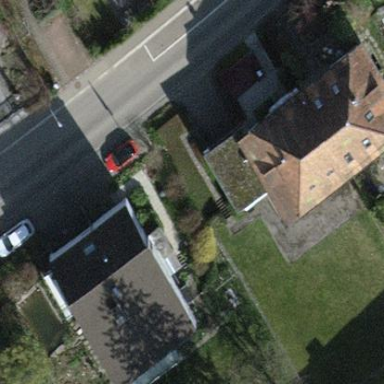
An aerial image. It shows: Semi-detached house.